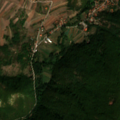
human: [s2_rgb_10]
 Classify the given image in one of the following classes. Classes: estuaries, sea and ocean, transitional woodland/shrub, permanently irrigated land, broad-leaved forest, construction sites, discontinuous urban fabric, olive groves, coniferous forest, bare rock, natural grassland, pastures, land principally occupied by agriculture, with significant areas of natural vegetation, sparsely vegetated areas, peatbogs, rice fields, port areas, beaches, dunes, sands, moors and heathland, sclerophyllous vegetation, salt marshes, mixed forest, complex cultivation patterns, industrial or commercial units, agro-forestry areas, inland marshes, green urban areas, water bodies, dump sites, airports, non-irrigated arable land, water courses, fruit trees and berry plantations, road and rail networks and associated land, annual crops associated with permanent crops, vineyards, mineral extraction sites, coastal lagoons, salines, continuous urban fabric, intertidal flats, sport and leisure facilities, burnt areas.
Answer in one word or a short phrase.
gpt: non-irrigated arable land, land principally occupied by agriculture, with significant areas of natural vegetation, broad-leaved forest